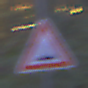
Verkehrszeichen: UnebeneFahrbahn
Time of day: Night
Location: Outdoor (Suburban)
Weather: PartlyCloudy
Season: NotSpecified
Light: Artificial